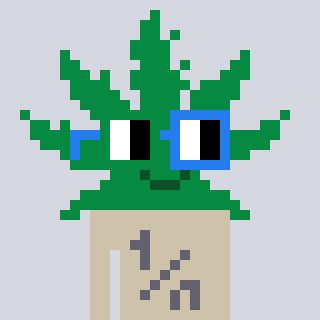
a pixel art character with square green and blue glasses, a weed-shaped head and a bege-colored body on a cool background